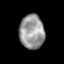
Tissue: prostate
Cell type: Epithelial cells
Senescence score: 0.3432
Nuclear area (px): 831
Mean DAPI intensity: 152.387